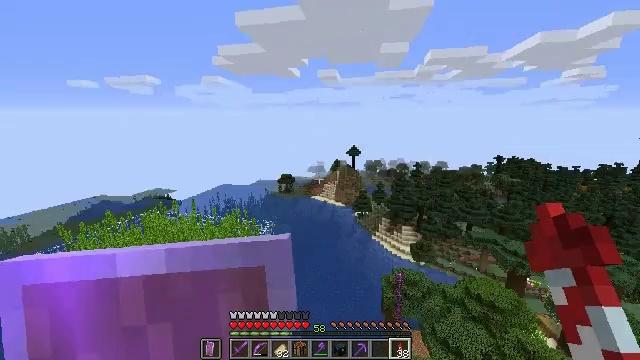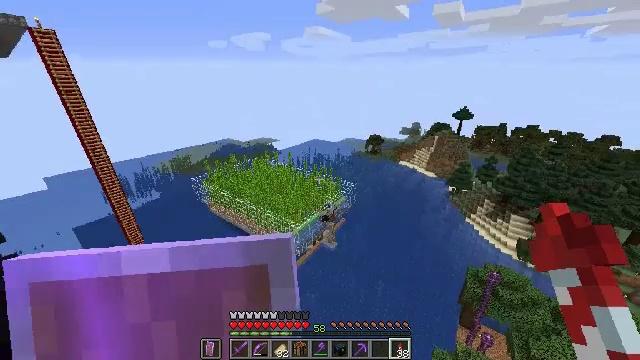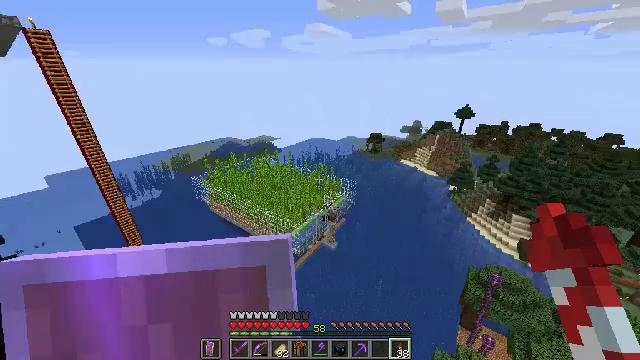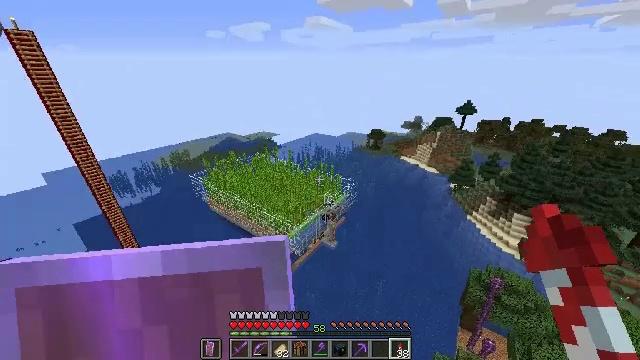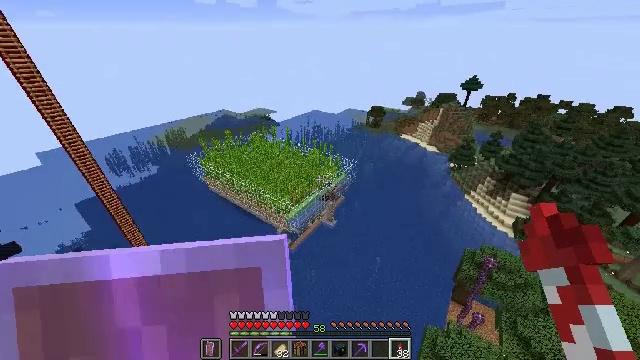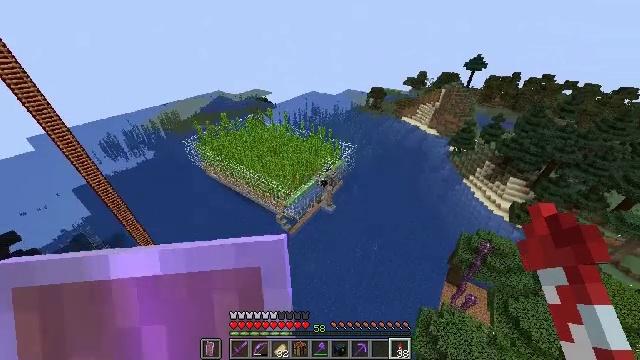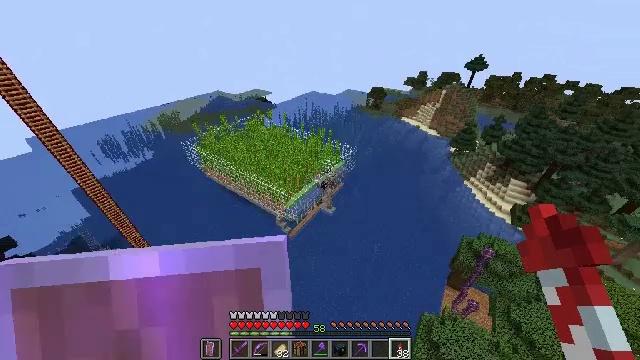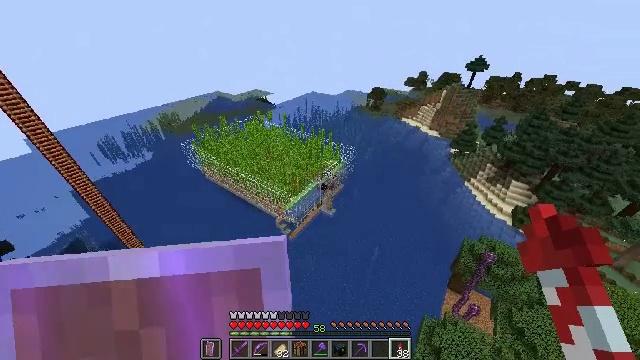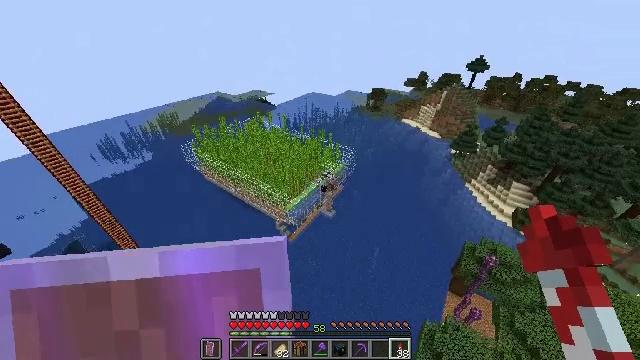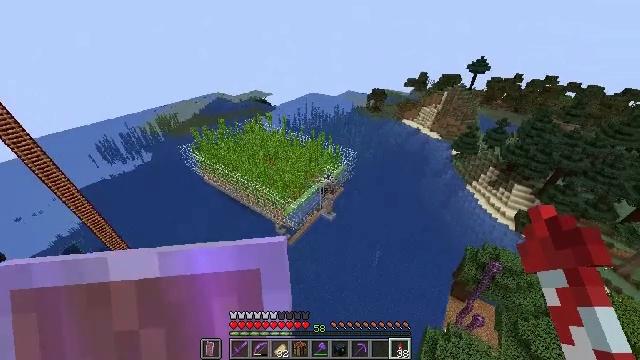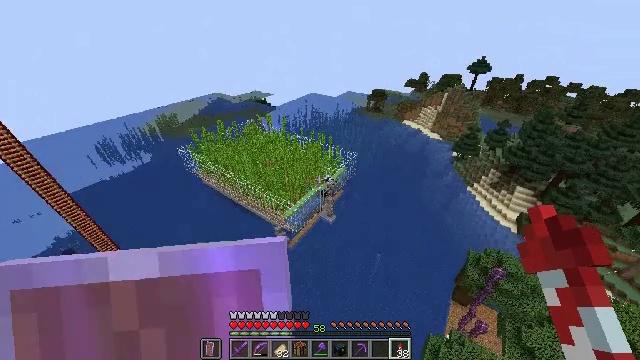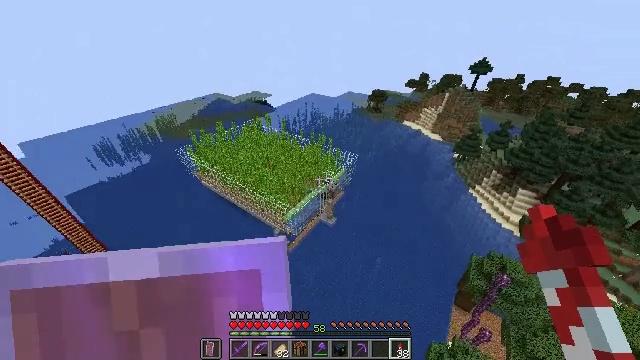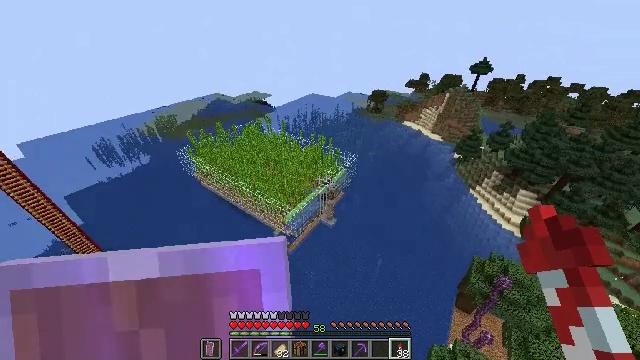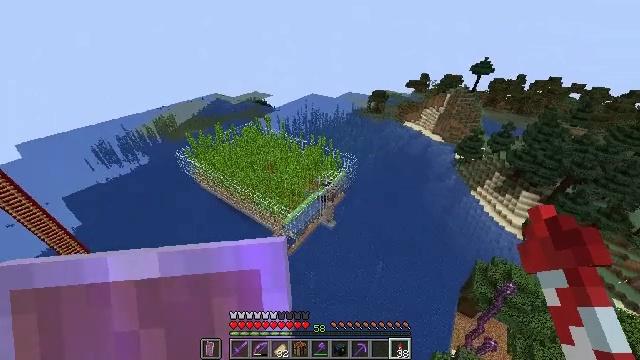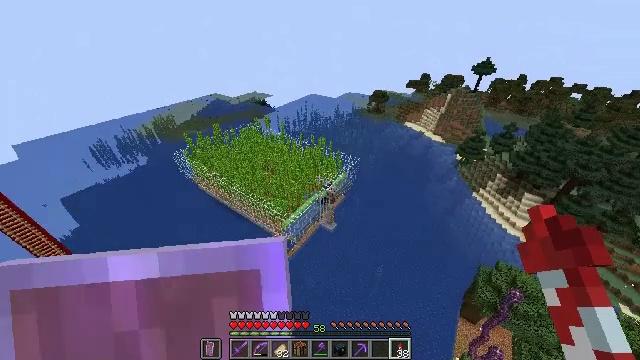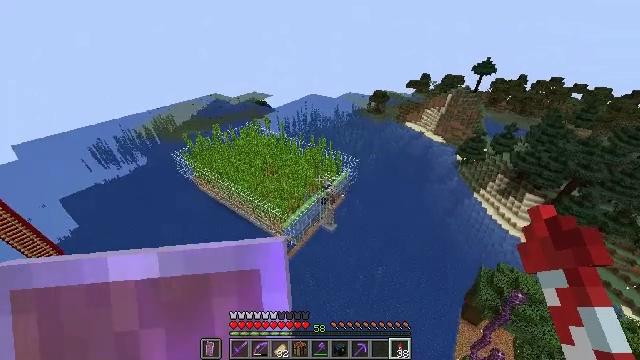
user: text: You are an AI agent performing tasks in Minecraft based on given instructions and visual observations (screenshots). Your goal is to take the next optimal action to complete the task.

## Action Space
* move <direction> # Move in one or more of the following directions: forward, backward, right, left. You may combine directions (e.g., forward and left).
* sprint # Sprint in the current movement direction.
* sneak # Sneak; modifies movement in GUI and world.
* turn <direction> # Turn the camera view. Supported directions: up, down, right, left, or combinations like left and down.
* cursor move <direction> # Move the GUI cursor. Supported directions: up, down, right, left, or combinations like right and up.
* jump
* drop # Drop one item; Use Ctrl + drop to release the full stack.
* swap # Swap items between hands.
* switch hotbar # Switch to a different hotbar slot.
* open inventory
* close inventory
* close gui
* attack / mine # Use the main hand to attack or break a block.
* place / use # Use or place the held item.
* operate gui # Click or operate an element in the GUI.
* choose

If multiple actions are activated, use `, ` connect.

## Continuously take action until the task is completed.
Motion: motion action
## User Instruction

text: Mine the slime block with your hand or tool.
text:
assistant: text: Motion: move forward, sprint, turn left and down
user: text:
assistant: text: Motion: move forward, sprint
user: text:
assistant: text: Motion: move forward, sprint, turn down
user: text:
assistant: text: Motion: move forward, sprint, turn down
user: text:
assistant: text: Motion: move forward, sprint, turn down
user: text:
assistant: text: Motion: move forward, sprint
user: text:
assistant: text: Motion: move forward, sprint
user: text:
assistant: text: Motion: move forward, sprint
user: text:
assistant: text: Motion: move forward, sprint
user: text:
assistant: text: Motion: move forward, sprint
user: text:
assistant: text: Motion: move forward, sprint
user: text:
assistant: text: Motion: move forward, sprint
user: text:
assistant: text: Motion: move forward, sprint
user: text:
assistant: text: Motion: move forward, sprint
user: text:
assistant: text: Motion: move forward, sprint
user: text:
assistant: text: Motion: move forward, sprint
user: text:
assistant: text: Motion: move forward, sprint
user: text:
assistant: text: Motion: move forward, sprint
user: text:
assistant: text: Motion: move forward, sprint
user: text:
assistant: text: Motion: move forward, sprint
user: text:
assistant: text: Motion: move forward, sprint
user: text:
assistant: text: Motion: move forward, sprint
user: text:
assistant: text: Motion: move forward, sprint
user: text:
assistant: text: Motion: move forward, sprint
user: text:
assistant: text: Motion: move forward, sprint
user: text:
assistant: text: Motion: move forward, sprint
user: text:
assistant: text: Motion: move forward, sprint
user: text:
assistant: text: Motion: move forward, sprint
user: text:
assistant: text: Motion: move forward, sprint
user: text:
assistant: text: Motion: move forward, sprint